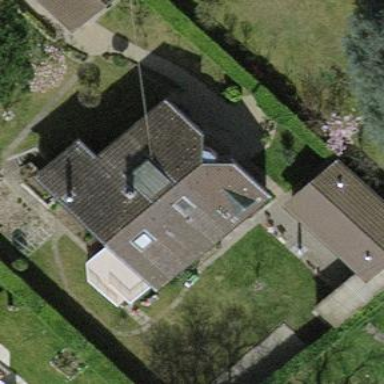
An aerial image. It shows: Garden enclosed by fence.